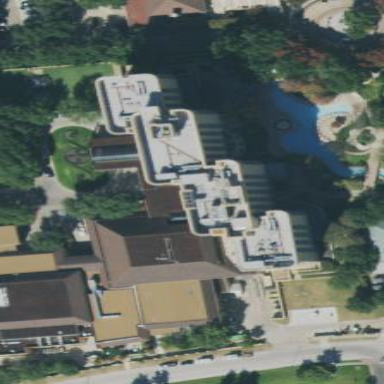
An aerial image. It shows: Hotel building.